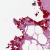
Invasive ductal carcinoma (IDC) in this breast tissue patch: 0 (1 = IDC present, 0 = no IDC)